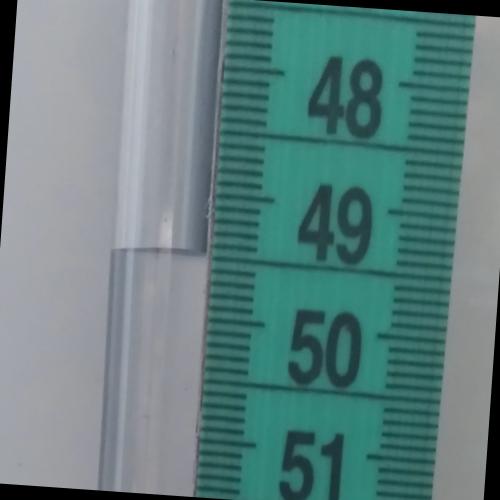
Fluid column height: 49.5 cm